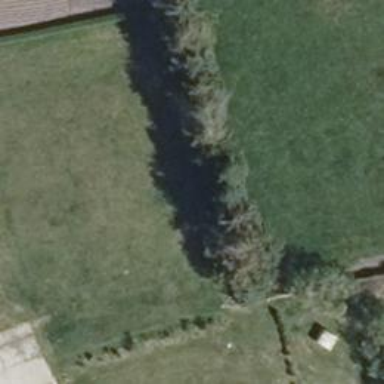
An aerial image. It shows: Row of deciduous broadleaved trees.